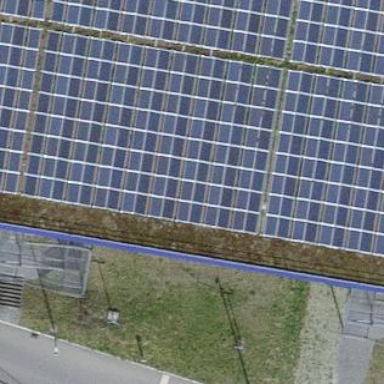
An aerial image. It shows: Solar power generator.